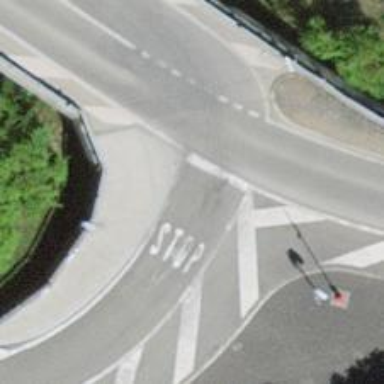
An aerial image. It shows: Road with stop sign.